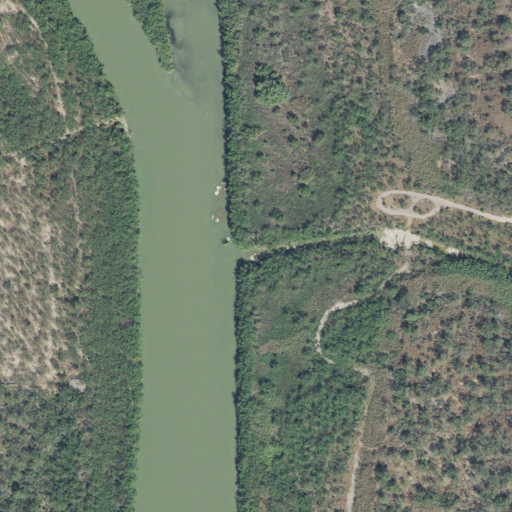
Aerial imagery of valley in Texas named Arroyo Salado containing unknown, woody wetlands, shrub, mixed forest, open water, grassland, deciduous forest, and herbaceous wetlands